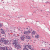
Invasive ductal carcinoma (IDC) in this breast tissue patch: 0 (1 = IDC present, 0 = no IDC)